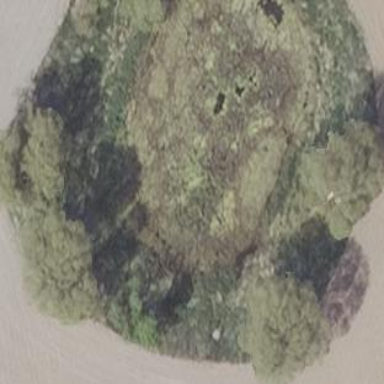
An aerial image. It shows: Patch of scrub vegetation.